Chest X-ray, PA view. Patient: 46 years old, sex M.
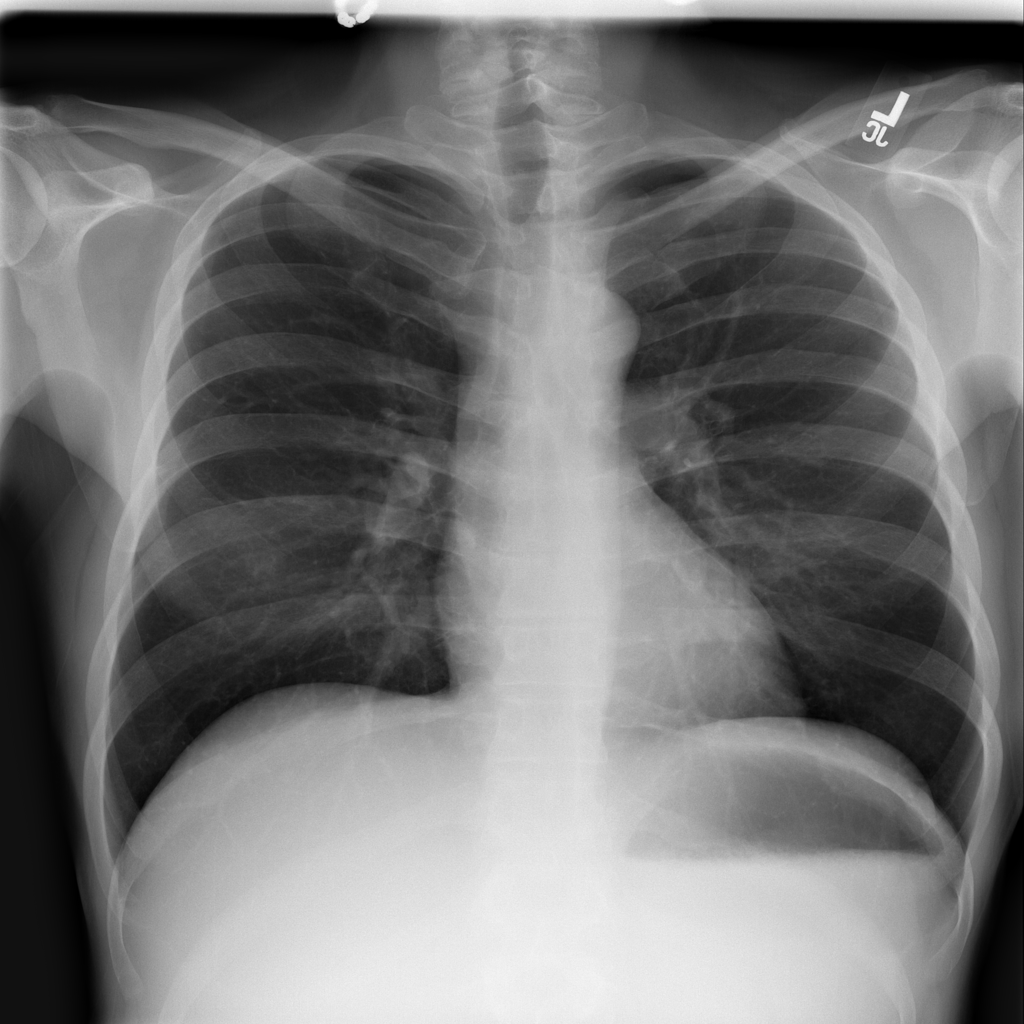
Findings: No Finding